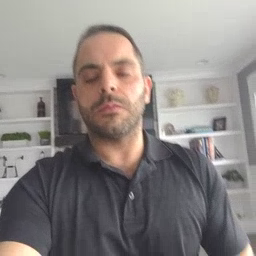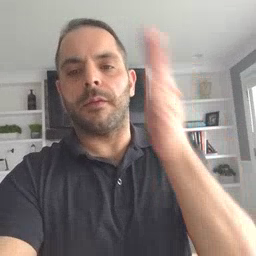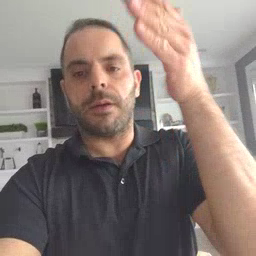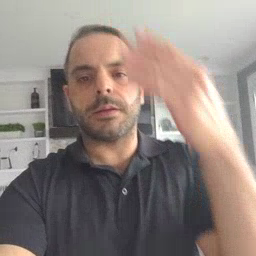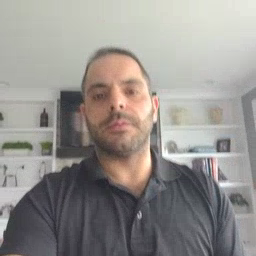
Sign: flag